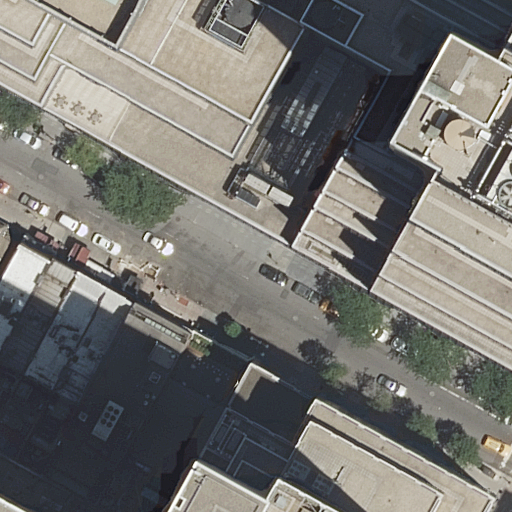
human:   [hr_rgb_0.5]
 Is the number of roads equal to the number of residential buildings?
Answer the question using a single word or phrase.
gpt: no

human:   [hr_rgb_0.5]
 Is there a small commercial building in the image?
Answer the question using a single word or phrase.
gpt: no

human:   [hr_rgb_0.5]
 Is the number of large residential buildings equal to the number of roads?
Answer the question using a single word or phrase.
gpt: no

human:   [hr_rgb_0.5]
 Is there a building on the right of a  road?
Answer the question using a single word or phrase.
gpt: yes

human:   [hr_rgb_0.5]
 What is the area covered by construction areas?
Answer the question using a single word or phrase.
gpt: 0m2

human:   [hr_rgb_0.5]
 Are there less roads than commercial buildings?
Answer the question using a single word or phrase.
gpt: no

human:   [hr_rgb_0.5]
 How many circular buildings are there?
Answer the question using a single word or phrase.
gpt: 0

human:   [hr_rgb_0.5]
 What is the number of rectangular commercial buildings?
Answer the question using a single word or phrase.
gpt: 2

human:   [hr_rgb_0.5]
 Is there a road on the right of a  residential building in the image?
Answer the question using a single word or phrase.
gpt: yes

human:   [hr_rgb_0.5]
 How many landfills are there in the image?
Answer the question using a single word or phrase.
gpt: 0

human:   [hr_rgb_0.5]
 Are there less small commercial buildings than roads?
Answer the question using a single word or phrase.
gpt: yes

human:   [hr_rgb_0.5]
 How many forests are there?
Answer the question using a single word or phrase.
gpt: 0

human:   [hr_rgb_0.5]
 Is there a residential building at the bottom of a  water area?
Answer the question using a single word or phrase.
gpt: no

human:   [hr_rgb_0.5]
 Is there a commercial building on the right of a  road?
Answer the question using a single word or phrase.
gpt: yes

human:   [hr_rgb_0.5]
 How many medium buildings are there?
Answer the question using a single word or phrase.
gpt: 5

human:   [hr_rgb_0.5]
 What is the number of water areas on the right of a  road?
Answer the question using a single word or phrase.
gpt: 0

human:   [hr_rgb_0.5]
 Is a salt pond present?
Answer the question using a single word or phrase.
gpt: no

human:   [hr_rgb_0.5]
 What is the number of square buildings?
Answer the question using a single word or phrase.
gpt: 0

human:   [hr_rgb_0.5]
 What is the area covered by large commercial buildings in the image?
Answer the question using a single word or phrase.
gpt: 3718m2

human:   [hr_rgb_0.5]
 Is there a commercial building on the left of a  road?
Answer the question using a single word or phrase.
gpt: yes

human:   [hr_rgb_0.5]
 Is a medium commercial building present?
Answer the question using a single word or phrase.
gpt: no

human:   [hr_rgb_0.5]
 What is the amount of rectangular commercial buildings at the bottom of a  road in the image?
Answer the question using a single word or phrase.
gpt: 0

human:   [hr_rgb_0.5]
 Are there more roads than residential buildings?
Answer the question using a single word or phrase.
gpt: no

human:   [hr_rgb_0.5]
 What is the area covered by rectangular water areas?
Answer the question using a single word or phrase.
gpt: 0m2

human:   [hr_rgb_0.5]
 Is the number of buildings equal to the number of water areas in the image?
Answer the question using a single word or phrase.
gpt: no

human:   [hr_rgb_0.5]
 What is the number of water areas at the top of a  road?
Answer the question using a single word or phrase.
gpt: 0

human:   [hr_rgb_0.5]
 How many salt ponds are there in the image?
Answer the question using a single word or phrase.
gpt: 0

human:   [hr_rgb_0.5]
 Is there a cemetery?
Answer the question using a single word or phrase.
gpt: no

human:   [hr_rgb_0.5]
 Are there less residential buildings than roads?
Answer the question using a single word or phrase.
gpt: no

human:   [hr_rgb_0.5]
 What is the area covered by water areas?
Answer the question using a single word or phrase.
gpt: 0m2

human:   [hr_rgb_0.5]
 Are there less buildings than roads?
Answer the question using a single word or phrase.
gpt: no

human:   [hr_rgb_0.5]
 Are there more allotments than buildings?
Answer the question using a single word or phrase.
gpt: no

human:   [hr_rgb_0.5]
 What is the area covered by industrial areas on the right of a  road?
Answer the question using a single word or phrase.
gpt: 0m2

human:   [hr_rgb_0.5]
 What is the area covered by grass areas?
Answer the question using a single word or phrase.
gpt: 0m2

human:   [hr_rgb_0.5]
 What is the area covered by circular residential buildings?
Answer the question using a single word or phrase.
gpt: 0m2

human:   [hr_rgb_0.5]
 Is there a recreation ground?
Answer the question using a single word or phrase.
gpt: no